Field crop: tomato
Growth stage: 2
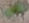
Species: solanum